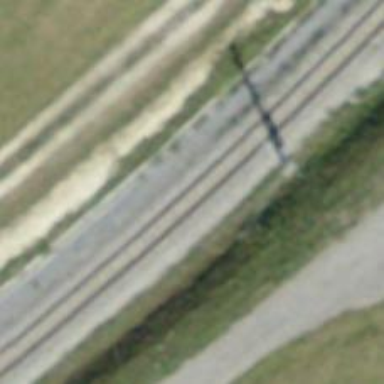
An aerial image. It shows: Narrow-gauge railway with 1 track. The tracks are electrified with contact line.